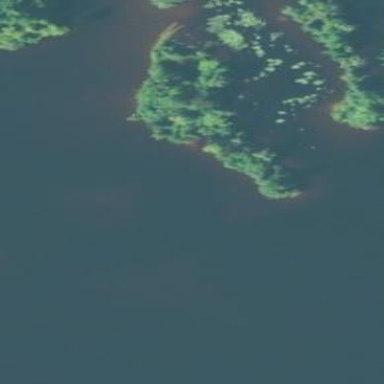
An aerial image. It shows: Islet.